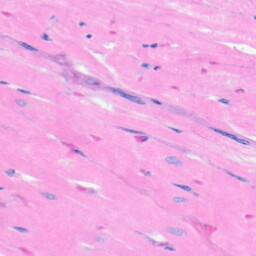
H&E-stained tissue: Heart